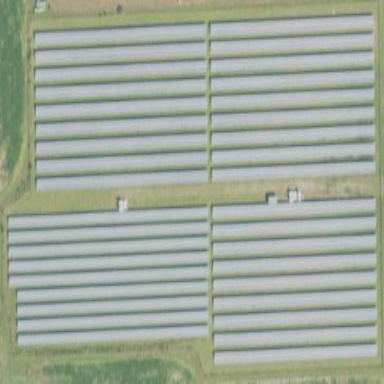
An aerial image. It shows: Solar power plant with photovoltaic technology surrounded by fence.